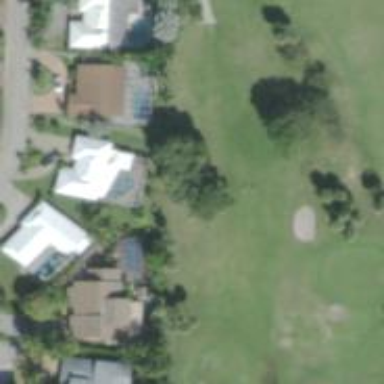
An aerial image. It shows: View of golf hole.